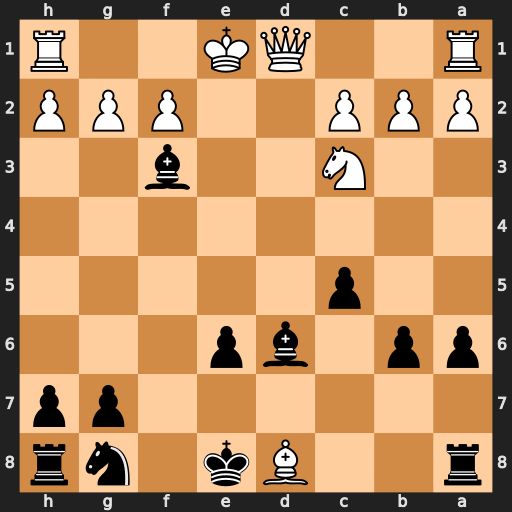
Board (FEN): r2Bk1nr/6pp/pp1bp3/2p5/8/2N2b2/PPP2PPP/R2QK2R
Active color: b
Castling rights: KQkq
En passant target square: -
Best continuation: Bxd1 Rxd1 Rxd8